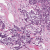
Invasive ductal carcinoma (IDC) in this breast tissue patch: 1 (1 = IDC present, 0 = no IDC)